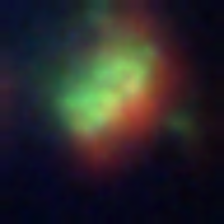
Taxon: Unknown_detritus
Group: Unknown